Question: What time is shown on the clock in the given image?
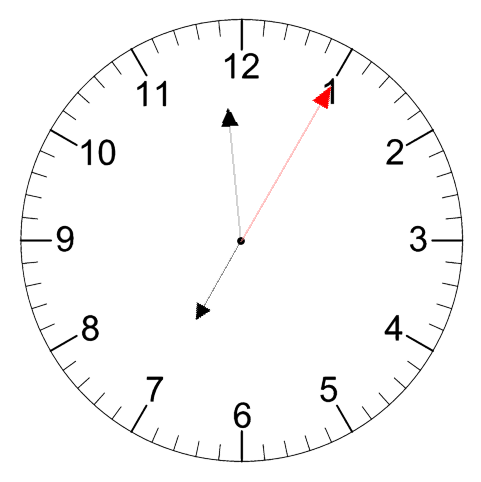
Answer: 06:59:05